Question: I am coding a basic template, but i am facing a problem with Internet Explorer 8. I have created a Slider Carousel and i have put it in a position absolute in order to display it little bit more on the top. In firefox, chroome and Safari there is any problem but in Internet Explorer 8 it's happening that the content after the carousel is not displayed correctly
Why this is happening? how can i fix this problem in IE?
<URL> you can see the template:
A print screen also of what is happening in IE
This is my html:
'''
<div class="container-carousel container ">
<article id="carousel">
<div class="row">
<div id="lista1" class="als-container">
<span class="als-prev"><img src="images/left_arrow.png" alt="prev" title="precedente" /></span>
<div class="als-viewport">
<ul class="als-wrapper">
<li class="als-item"><img src="images/als-images/social.png" alt="social" title="social" /><h3>Appz Theme</h3><hr><p>Lorem ipsum dolor sit amet,<br>omnis euismod indoctum mel.</p></li>
<li class="als-item"><img src="images/als-images/android.png" alt="android" title="android" /><h3>Easy to use</h3><hr><p>Lorem ipsum dolor sit amet,<br>omnis euismod indoctum mel.</p></li>
<li class="als-item"><img src="images/als-images/apple.png" alt="apple" title="apple" /><h3>Amazing design</h3><hr><p>Lorem ipsum dolor sit amet,<br>omnis euismod indoctum mel.</p></li>
<li class="als-item"><img src="images/als-images/google.jpg" alt="google" title="google" /><h3>Dashboard view</h3><hr><p>Lorem ipsum dolor sit amet,<br>omnis euismod indoctum mel.</p></li>
</ul>
</div>
<span class="als-next"><img src="images/right_arrow.png" alt="next" title="successivo" /></span>
</div>
</article>
</div>
<div class="container">
<div class="row">
<div class="application">
<p>Get your <span class="bold">free</span> <a class="mainbutton" href="">Download</a> of <span class="app">App</span> today!</p>
</div>
</div>
'''
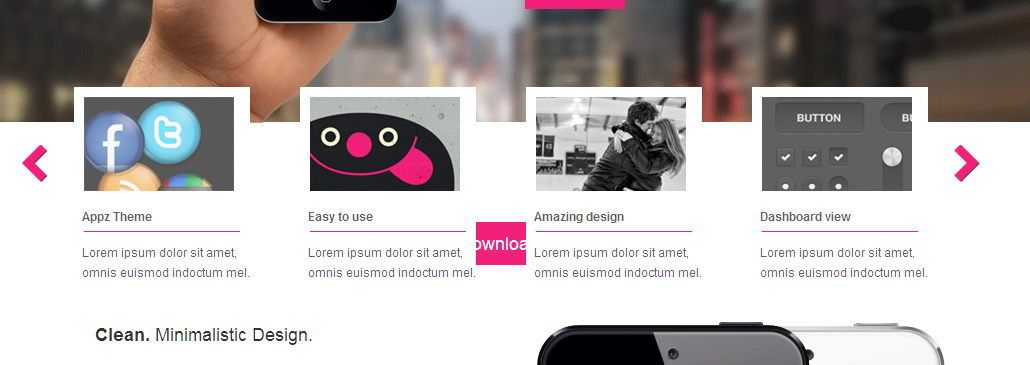
Answer: You have invalid HTML as per the W3C online validator.
<URL>